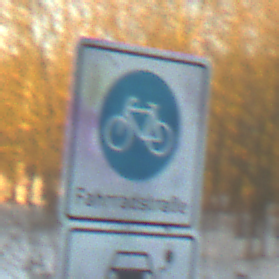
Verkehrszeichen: BeginnFahrradstrasse
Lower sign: MehrspurigeFahrzeugeFrei11
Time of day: SunriseSunset
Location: Outdoor (Nature)
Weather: Clear
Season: Winter
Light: Natural